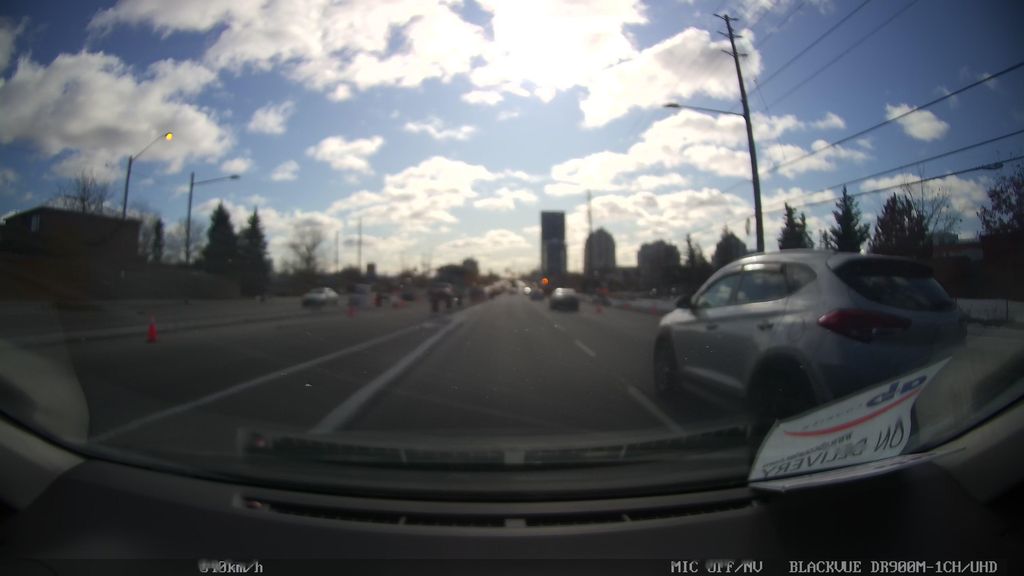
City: toronto